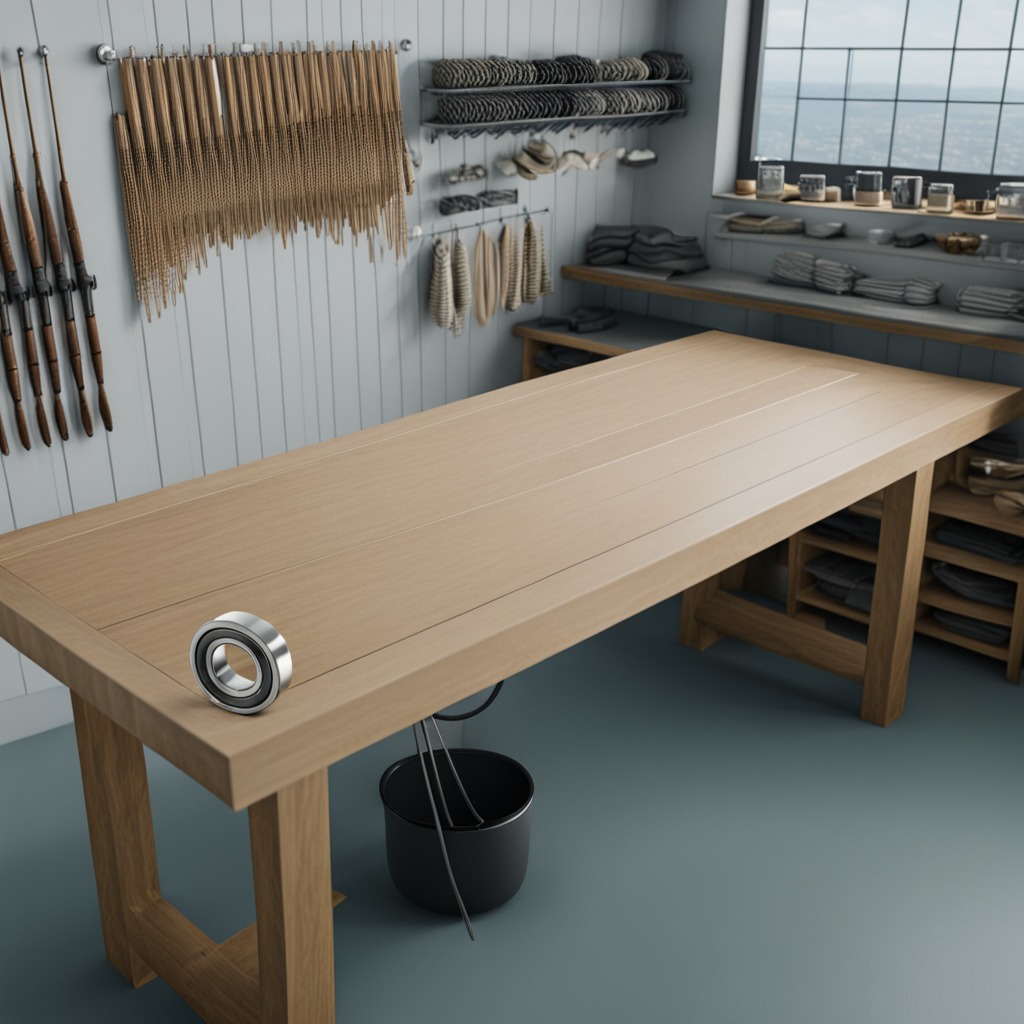
A metal ball bearing is lying on a workbench inside a coastal fishing gear workshop.